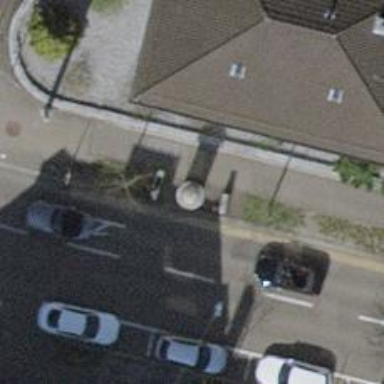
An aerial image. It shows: Advertising column.